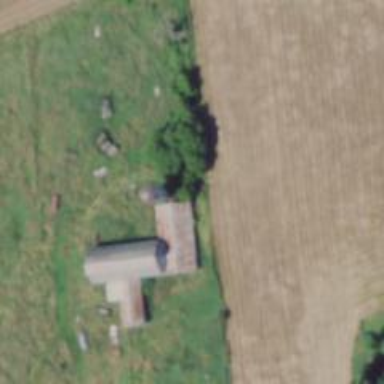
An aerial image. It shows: Silo.